Question: In Eclipse I clicked File->New->Dynamic Web Project
and I am following a tutorial for Jersey that now wants me to go and change something in web.xml file...but I can't even find this file.
What is it I am doing wrong?

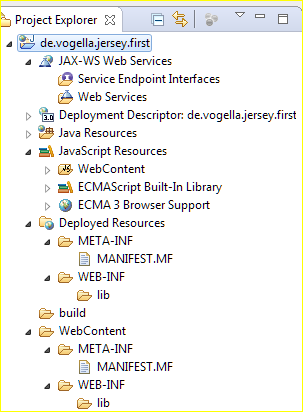
Answer: When you create a Dynamic Web Project you have the option to automatically create the web.xml file.
If you don't mark that, the eclipse doesn't create it...
So, you have to add a new web.xml file in the WEB-INF folder.
To add a web.xml click on 'Next' -> 'Next' instead of 'Finish'. You will find it on the final screen of the wizard.